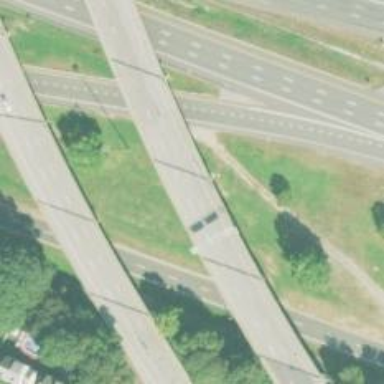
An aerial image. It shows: Expressway bridge with asphalt surface at the trunk highway level.